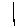
Label: line